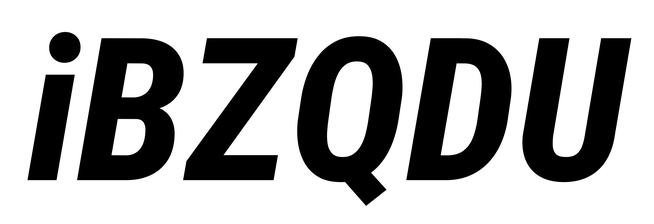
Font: Roboto-Italic_Condensed_ExtraBold_Italic